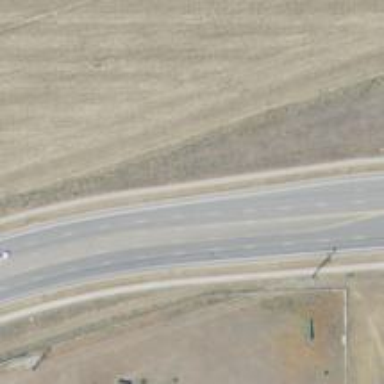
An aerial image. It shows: Primary highway.